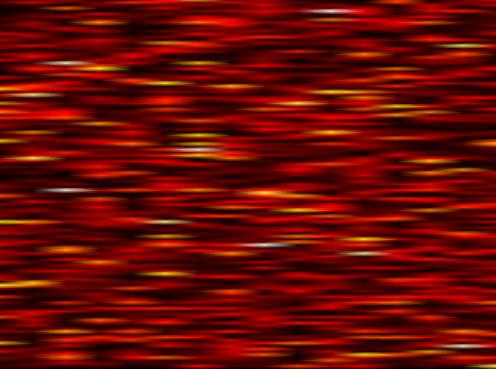
Label: UFMC